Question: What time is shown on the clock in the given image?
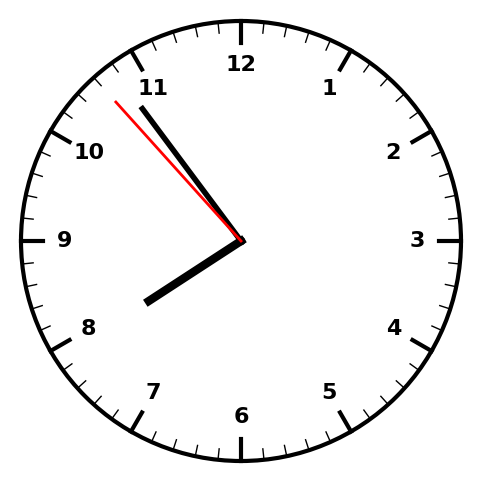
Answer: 07:53:53